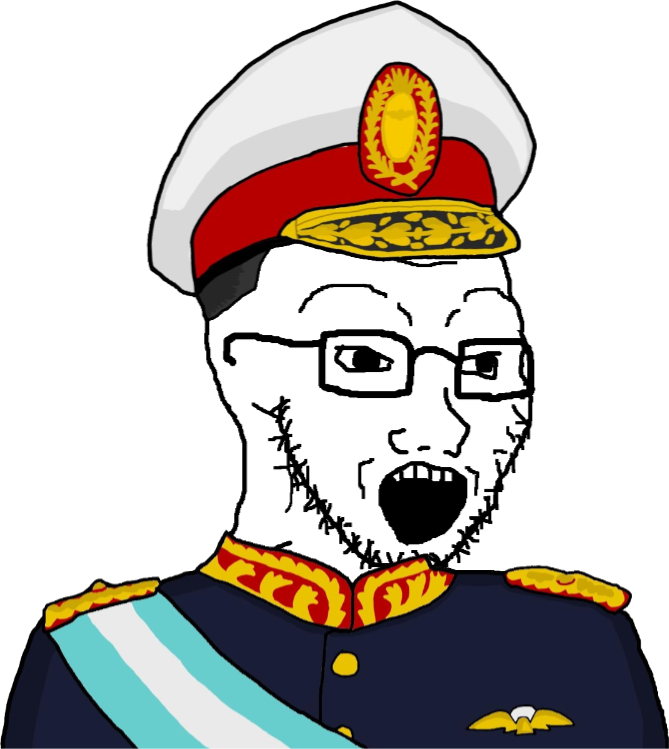
Label: 5_Soyjak